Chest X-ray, PA view. Patient: 39 years old, sex F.
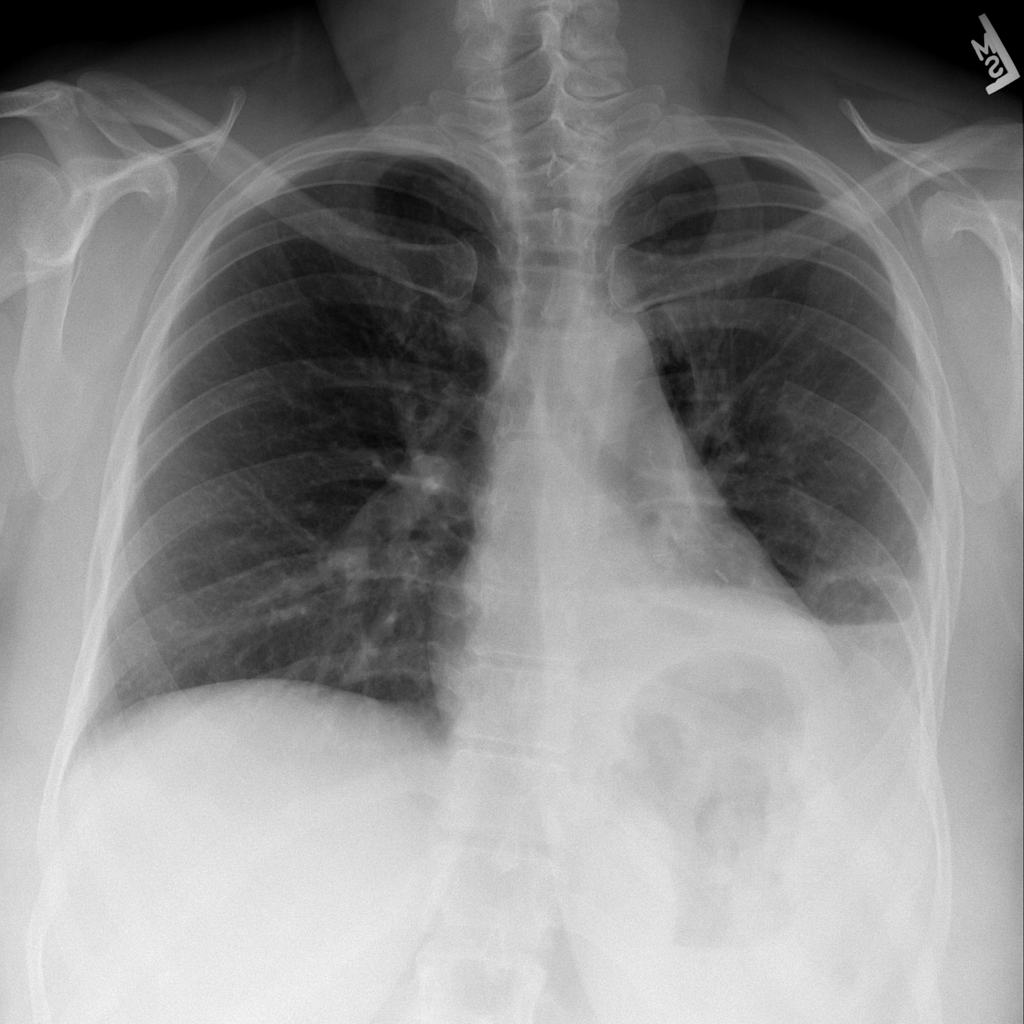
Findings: Atelectasis